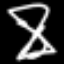
Label: hourglass